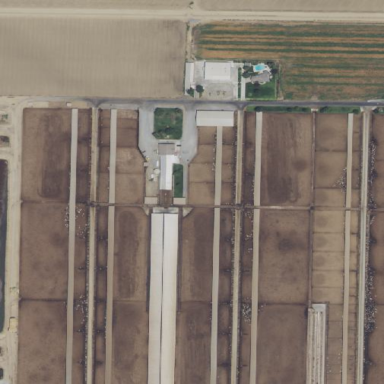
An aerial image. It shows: Feedlot within farmyard.